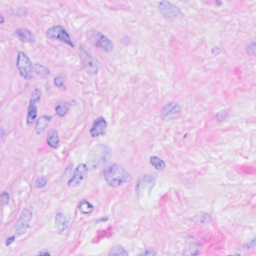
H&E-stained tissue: Breast